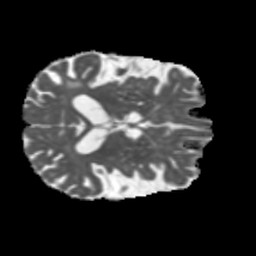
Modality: MD
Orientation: axial
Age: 58
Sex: male
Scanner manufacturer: siemens
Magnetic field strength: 3 T
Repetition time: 5.47 s
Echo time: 0.0854 s